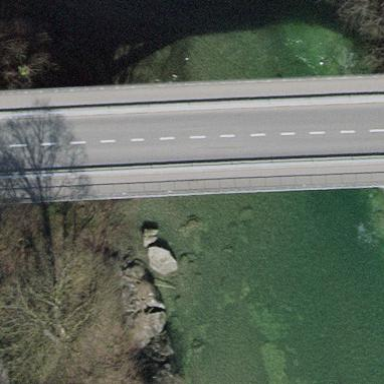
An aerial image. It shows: Man-made bridge.